Interaction volume radius: 10 \u00c5
Interaction volume height: 10 \u00c5
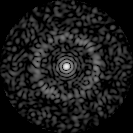
Disorder parameter: 0.8157